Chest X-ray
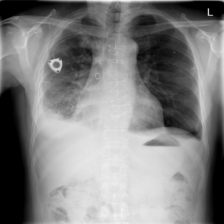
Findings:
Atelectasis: negative
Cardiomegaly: negative
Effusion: negative
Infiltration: negative
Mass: negative
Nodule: positive
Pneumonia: negative
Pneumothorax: negative
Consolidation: negative
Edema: negative
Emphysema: negative
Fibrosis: negative
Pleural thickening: positive
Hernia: negative